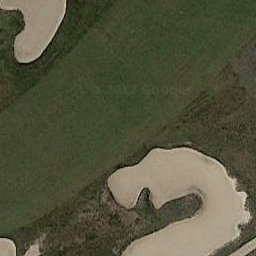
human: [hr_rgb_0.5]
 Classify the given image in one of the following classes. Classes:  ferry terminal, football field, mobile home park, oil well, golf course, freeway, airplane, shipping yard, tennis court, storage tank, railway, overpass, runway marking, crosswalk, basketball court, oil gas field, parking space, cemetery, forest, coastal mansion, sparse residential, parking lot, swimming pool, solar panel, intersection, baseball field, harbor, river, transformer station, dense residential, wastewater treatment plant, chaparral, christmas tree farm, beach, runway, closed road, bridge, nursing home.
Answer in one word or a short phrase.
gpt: golf course